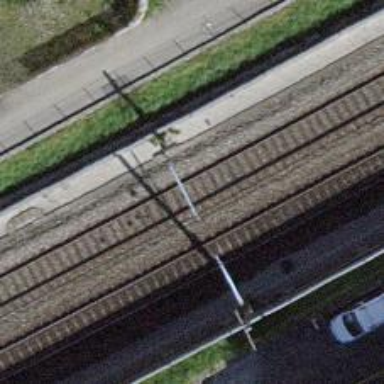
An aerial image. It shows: Railway signal.